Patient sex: M
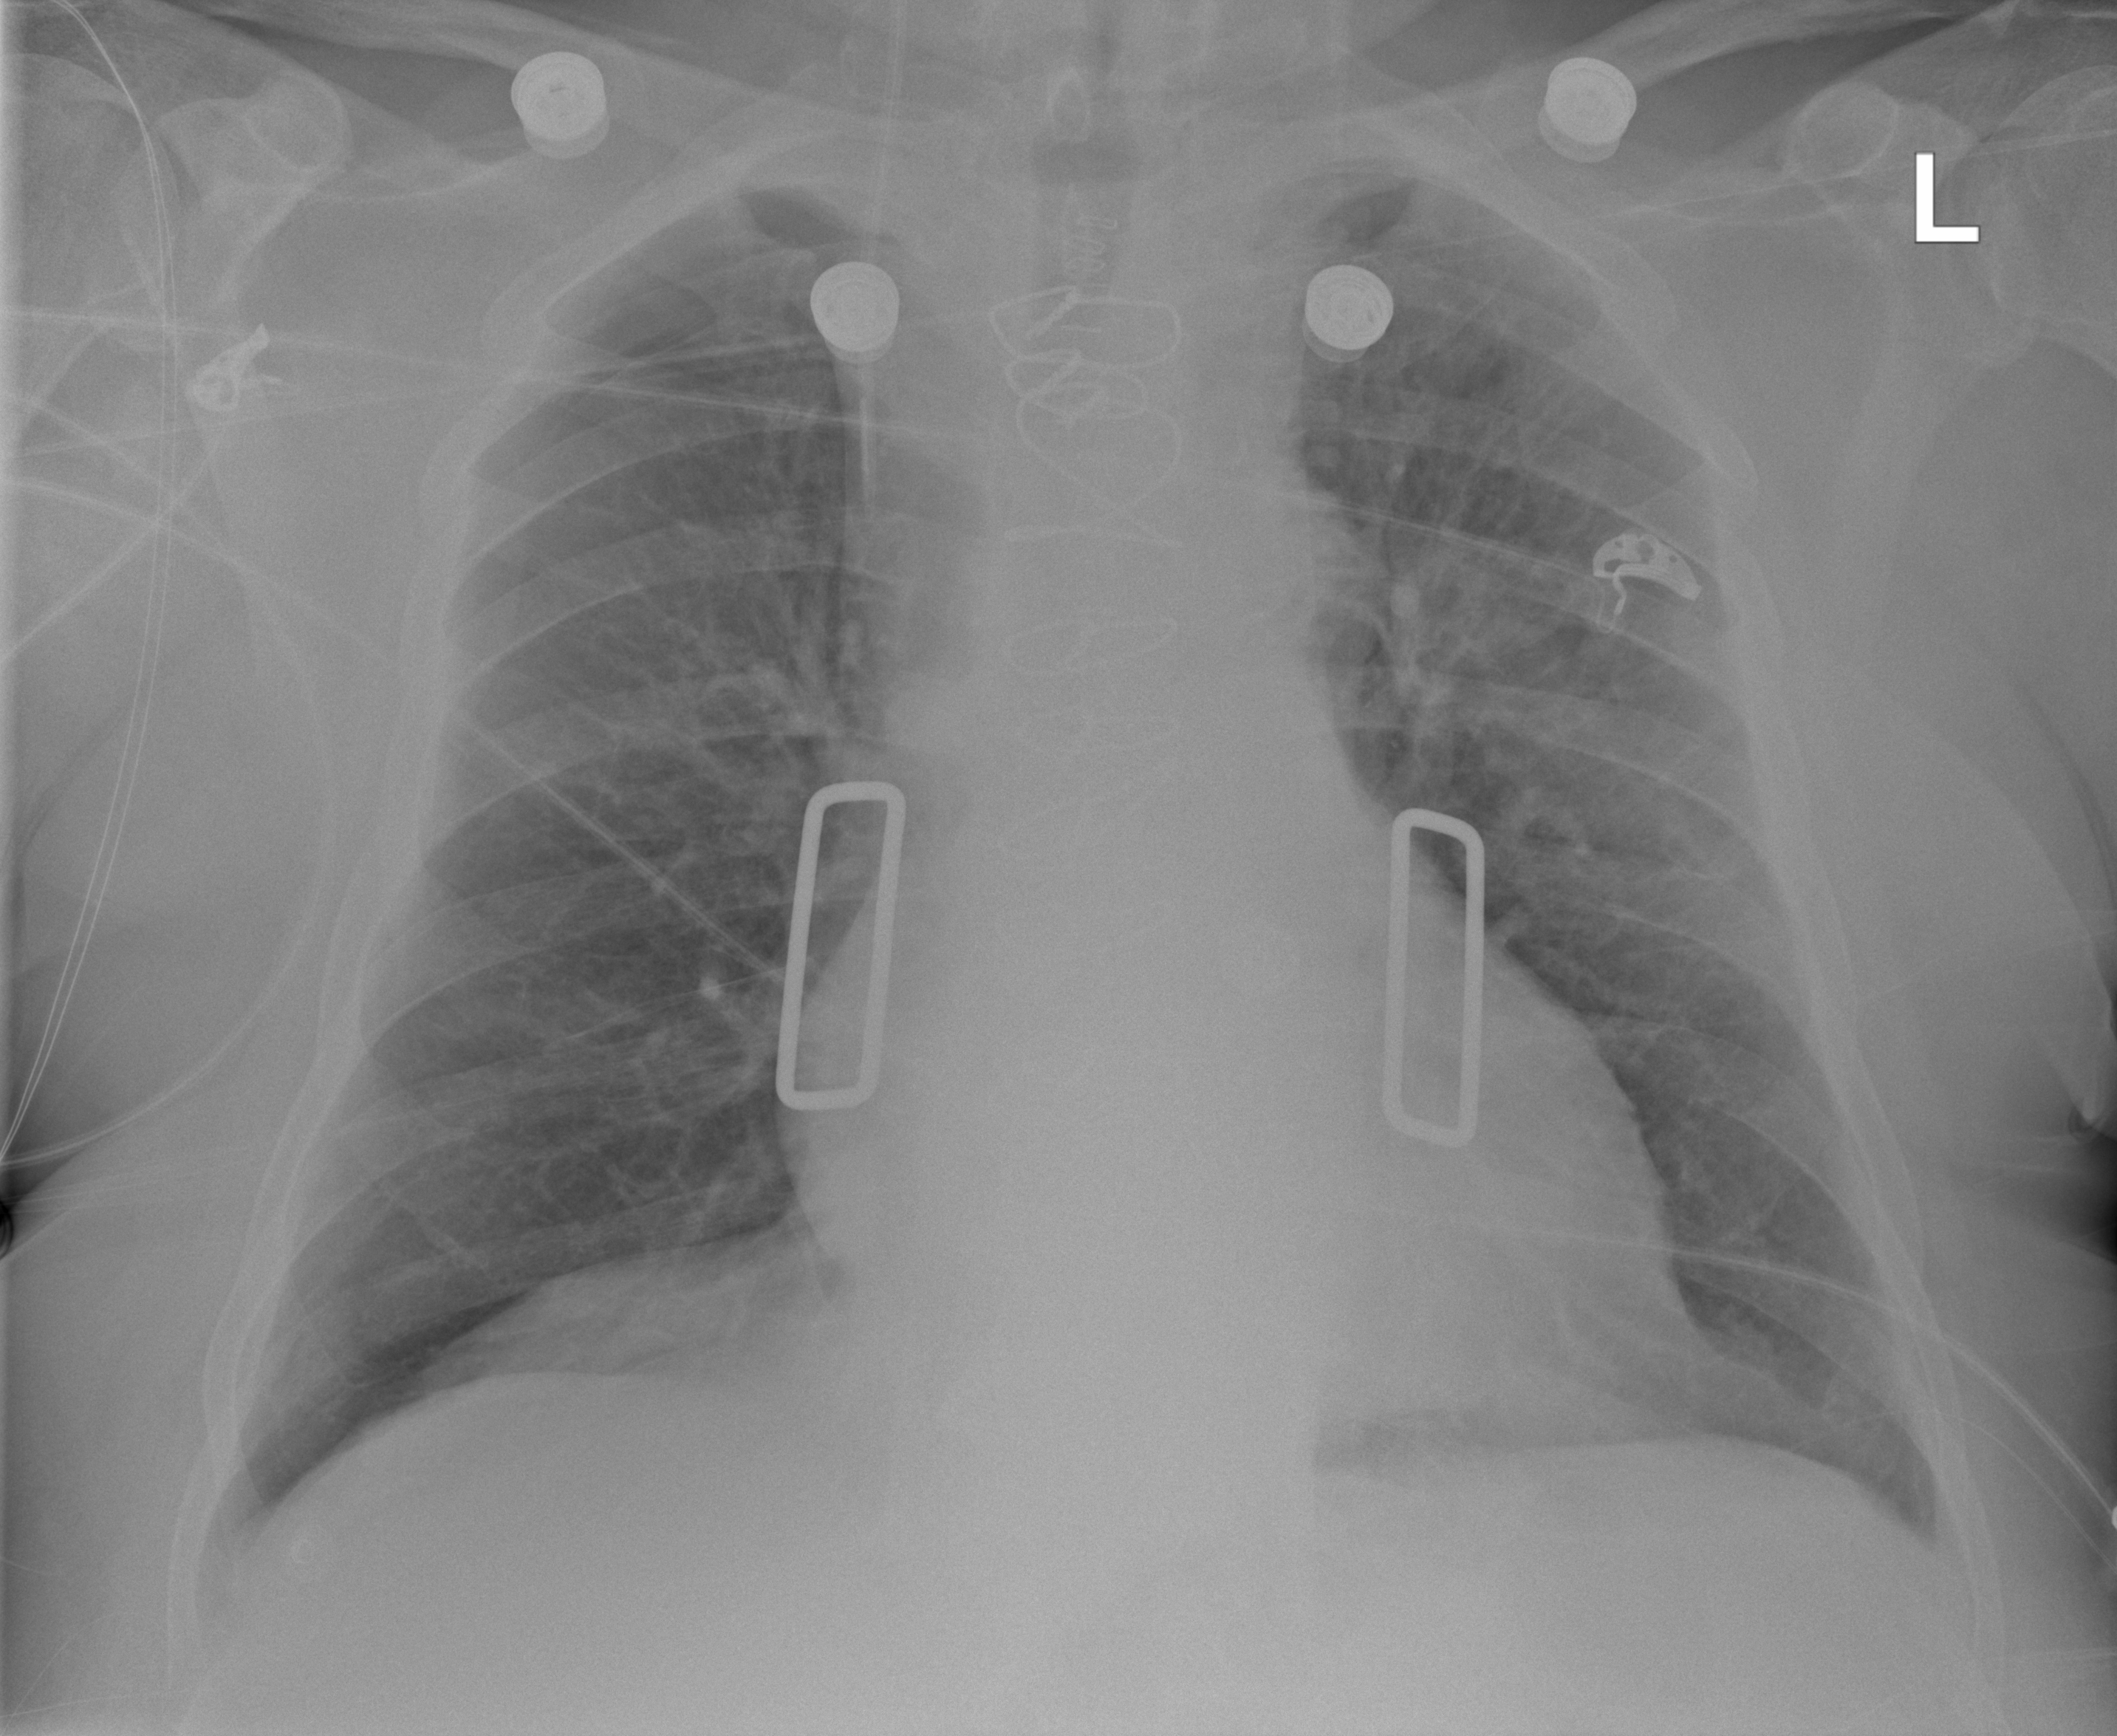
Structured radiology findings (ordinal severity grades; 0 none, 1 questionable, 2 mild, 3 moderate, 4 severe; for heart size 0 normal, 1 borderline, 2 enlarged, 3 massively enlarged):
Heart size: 2
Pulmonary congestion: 2
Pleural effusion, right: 0
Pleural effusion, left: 0
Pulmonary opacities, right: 0
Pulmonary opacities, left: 0
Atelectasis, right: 0
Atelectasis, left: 0